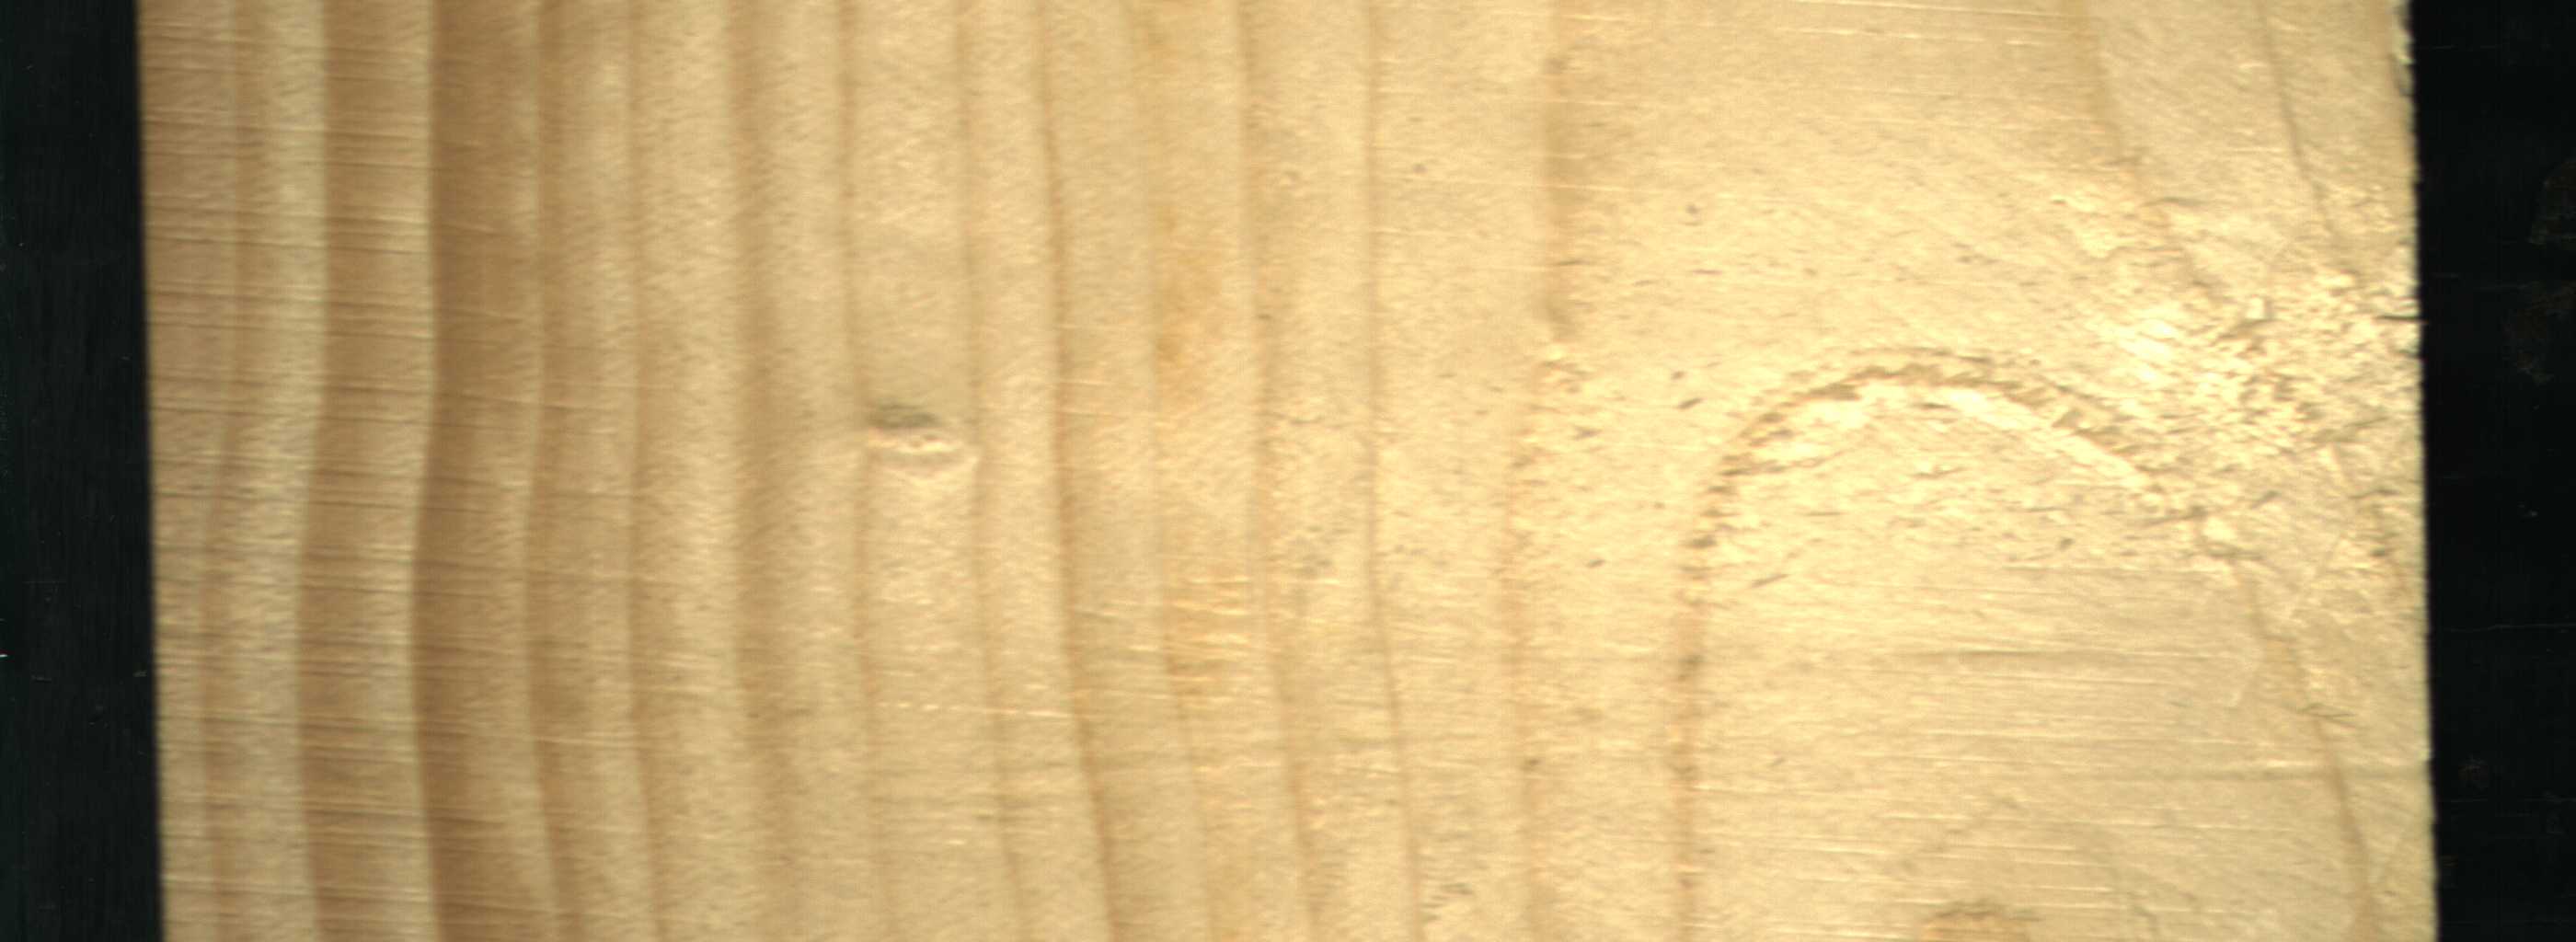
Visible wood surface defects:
Quartzity